Question: This may not be a programming related but possibly programmers would be in the best position to answer it.
For camera calibration I have a 8 x 8 square pattern printed on sheet of paper. I have to manually enter these co-ordinates into a text file. The software would then pick it up from there and compute the calibration parameters.
Is there a script or some software that I can run on these images and get the pixel co-ordinates of the 4 corners of each of the 64 squares?

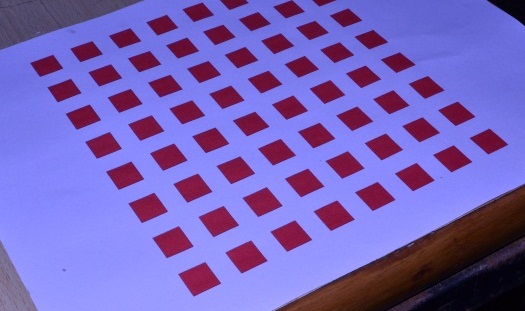
Answer: You can do this with a traditional chessboard pattern (i.e. black and white squares with no gaps) using 'cvFindChessboardCorners()'. You can read more about the function in the <URL>. As an added bonus, OpenCV has built-in functions that calculate the intrinsic parameters of the camera and an array of extrinsic parameters for the multiple views of a planar calibration object.